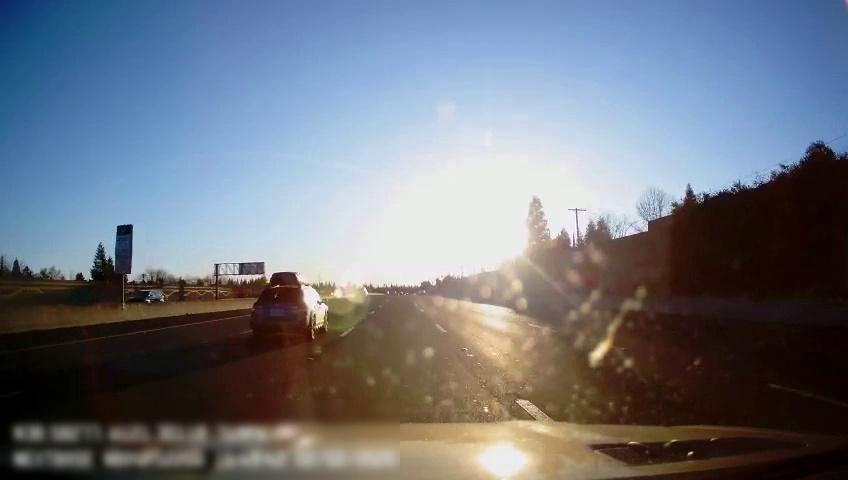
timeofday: Day
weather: Sunny
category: Drivable Space
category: Vehicles | SUV
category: Vehicles | SUV
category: Vehicles | SUV
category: Lanes | Alternate Lane
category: Lanes | Alternate Lane
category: Lanes | Current Lane
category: Lanes | Current Lane
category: Lanes | Alternate Lane
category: Traffic | Signs